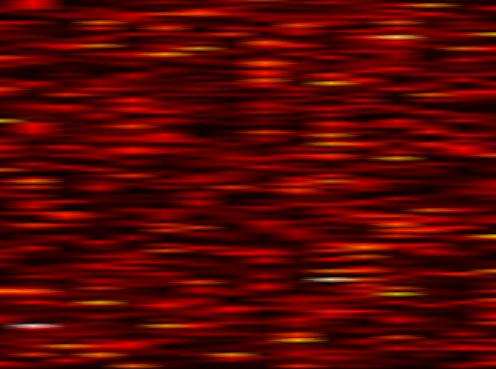
Label: FBMC